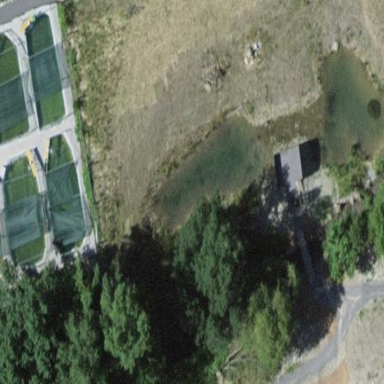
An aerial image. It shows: Peaceful pond surrounded by nature.